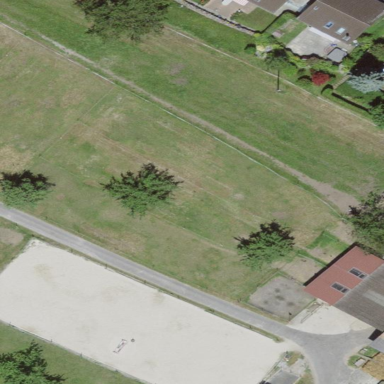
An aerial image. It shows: Equestrian pitch used for leisure and sports activities.